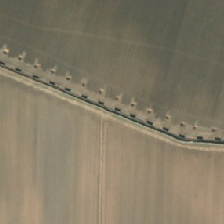
Land cover: shortrotation_cropland